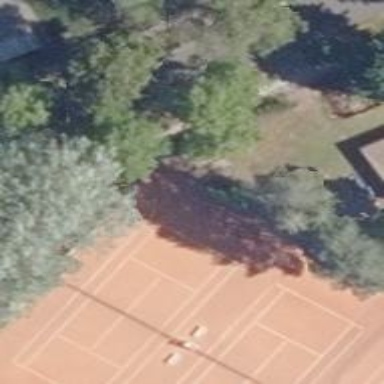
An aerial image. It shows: Tennis court on pitch.